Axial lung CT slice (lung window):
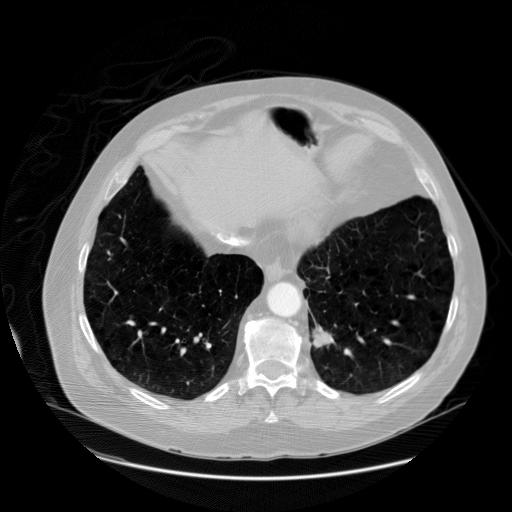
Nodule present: yes
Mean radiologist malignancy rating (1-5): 3.75